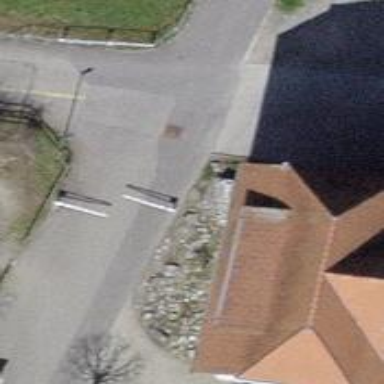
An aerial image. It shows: Cycle barrier.